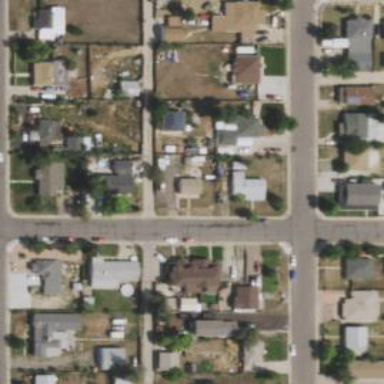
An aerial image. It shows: Alley classified as service road.